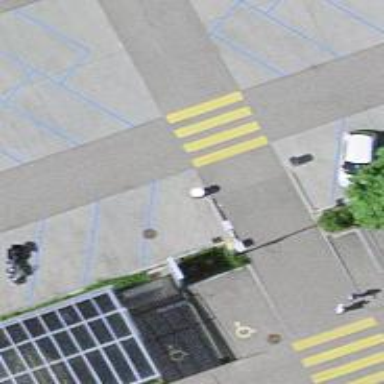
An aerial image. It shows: Uncontrolled zebra crossing on the road.